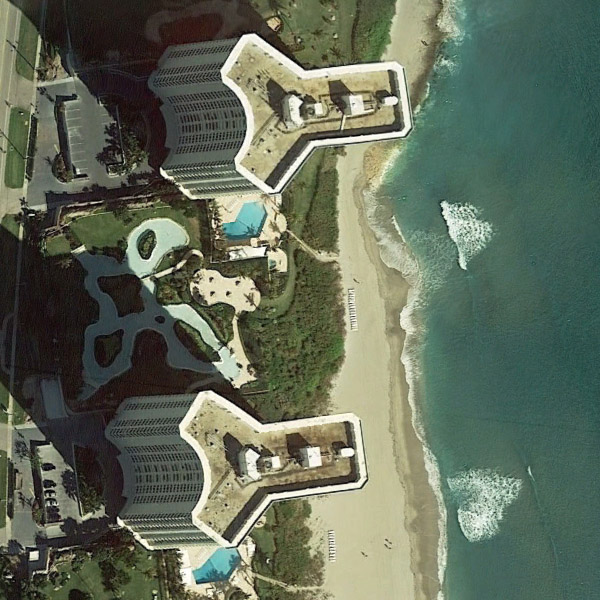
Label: Resort